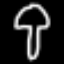
Label: mushroom